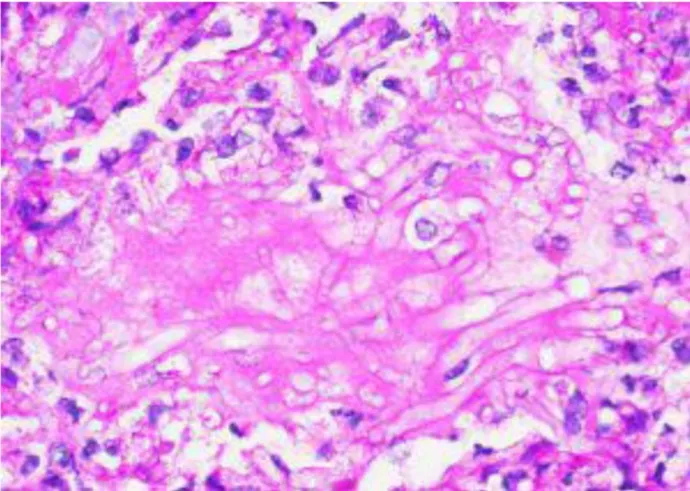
PAS 60x magnification of left volar forearm lesion.
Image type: pathology (pas)